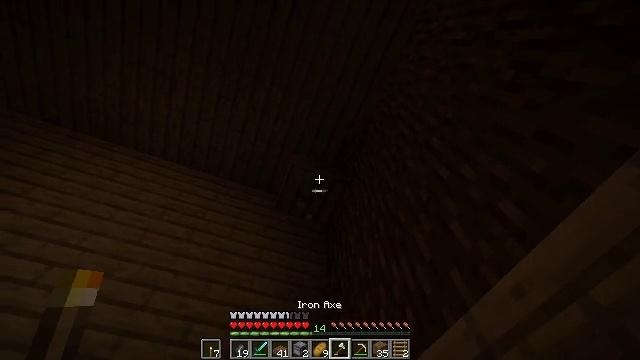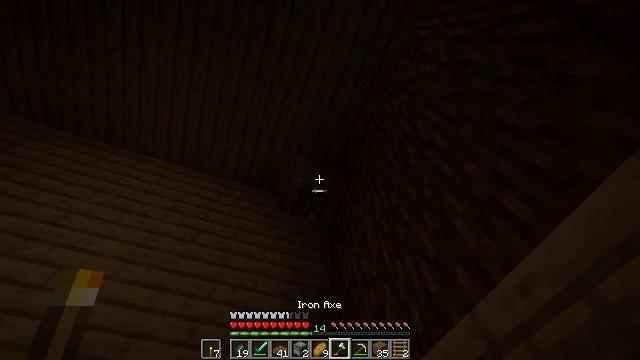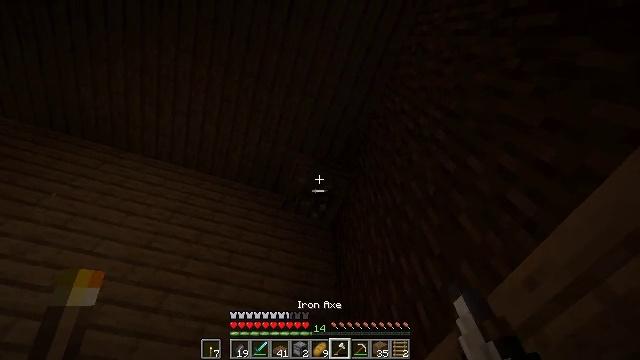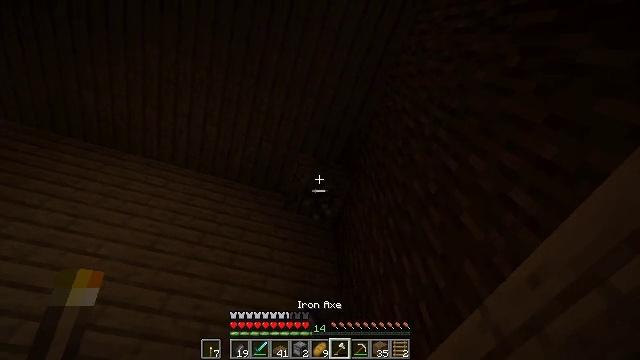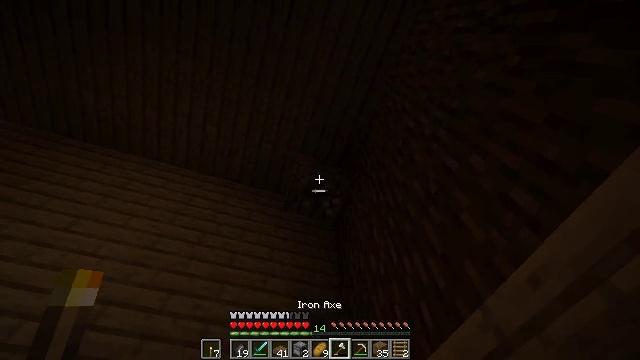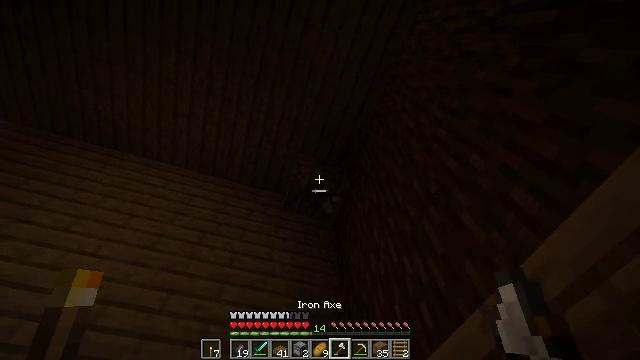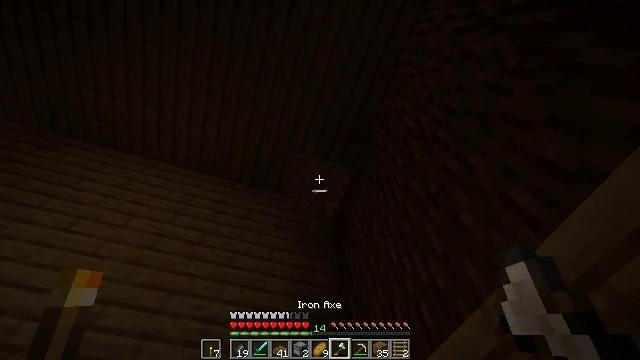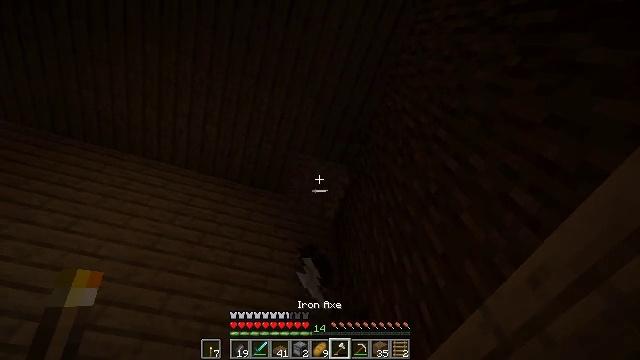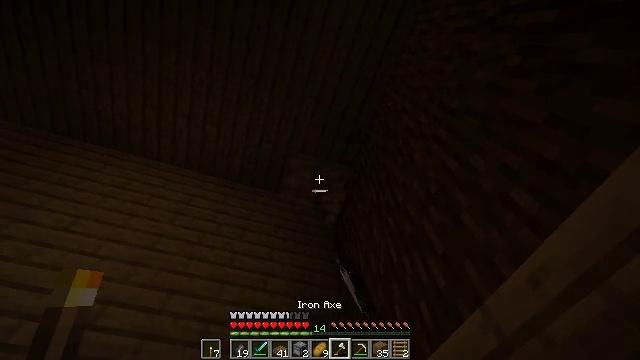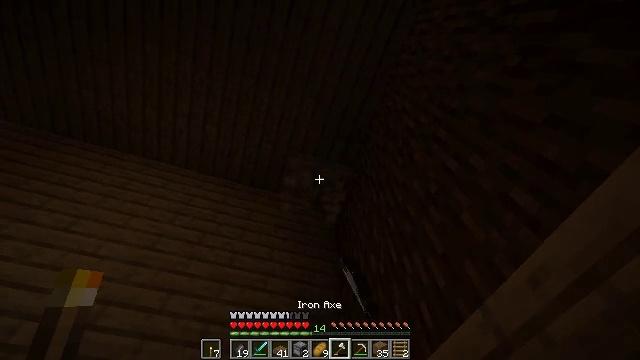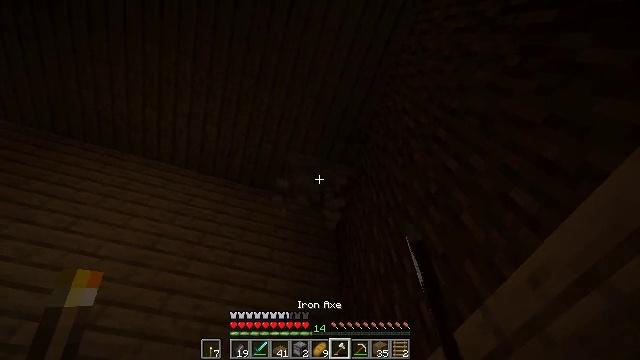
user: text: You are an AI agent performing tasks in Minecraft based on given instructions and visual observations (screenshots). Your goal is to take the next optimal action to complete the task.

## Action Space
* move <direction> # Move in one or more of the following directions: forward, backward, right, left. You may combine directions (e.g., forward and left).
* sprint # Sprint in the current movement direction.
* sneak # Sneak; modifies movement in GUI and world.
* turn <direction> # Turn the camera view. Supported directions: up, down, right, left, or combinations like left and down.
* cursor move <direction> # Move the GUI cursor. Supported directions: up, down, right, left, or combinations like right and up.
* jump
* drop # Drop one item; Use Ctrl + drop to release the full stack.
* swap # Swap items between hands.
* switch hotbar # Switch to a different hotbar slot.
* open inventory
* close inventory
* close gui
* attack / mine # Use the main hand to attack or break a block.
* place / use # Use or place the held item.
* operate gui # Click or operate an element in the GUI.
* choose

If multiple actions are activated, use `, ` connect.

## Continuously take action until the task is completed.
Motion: motion action
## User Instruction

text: Gather the spruce slab by holding left button.
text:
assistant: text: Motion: turn left, attack / mine
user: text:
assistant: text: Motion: turn left, attack / mine
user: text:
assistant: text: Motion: attack / mine
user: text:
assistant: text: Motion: attack / mine
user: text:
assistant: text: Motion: attack / mine
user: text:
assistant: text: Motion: attack / mine
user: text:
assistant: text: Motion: attack / mine
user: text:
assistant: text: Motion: attack / mine
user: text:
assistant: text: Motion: attack / mine
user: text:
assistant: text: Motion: attack / mine
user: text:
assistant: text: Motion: attack / mine